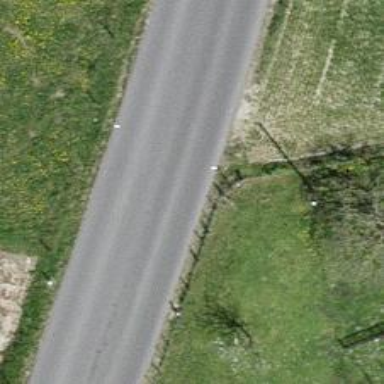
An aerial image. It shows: Tertiary road with asphalt surface.